Aerial crown-view tile of a tropical tree (Barro Colorado Island, Panama), acquired 20250915:
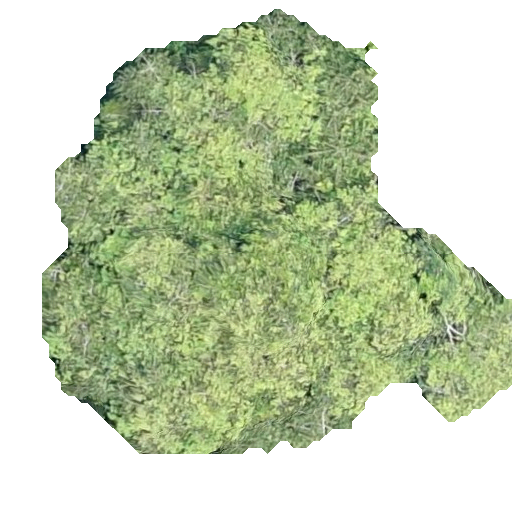
Species: Virola surinamensis
GBIF accepted scientific name: Virola surinamensis
Crown area: 205.287 m²